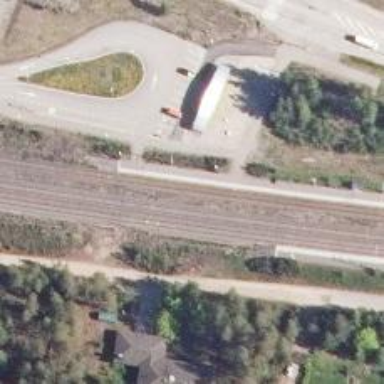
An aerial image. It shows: Railway with continuous electrified contact line.